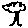
Label: tree